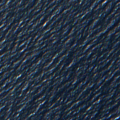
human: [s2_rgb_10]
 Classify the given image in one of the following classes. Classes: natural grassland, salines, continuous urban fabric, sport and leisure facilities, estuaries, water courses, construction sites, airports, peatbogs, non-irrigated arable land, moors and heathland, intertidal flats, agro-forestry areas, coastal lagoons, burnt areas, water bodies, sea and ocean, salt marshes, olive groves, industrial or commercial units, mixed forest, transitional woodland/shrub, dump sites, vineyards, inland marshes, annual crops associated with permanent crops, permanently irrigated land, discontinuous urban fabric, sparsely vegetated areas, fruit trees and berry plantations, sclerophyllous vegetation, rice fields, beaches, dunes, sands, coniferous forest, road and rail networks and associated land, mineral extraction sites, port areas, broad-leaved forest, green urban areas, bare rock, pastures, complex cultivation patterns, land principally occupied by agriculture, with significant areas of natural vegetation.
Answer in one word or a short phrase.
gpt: sea and ocean